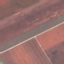
Land use / land cover class: AnnualCrop